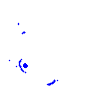
Particle: electron